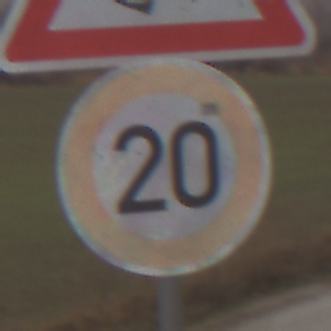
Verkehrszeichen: Geschwindigkeit20
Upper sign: AmphibienwanderungLinks
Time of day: Midday
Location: Outdoor (RoadRail)
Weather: Overcast
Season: NotSpecified
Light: Natural